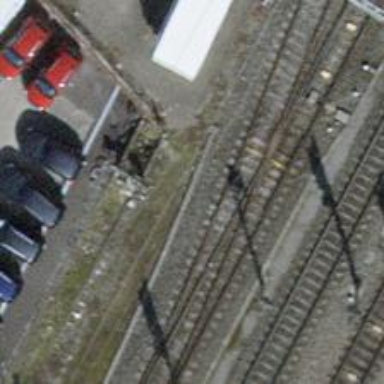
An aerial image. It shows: Railway buffer stop.